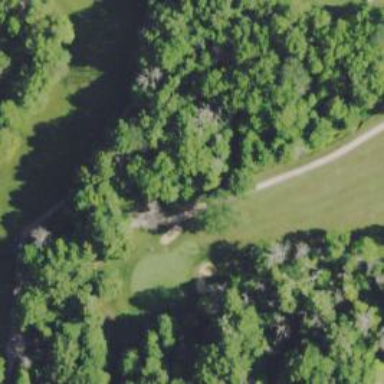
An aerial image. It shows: Path designated for golf carts.